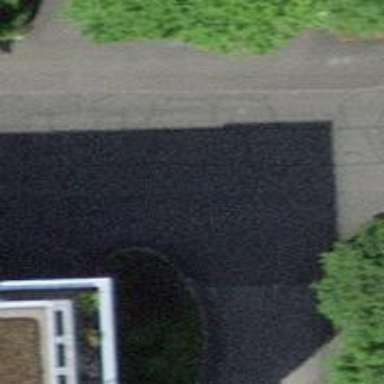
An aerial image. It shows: Residential road with asphalt surface. The road is bordered by asphalt sidewalks on both sides.